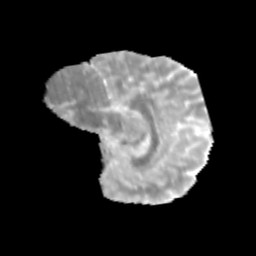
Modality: MD
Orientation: sagittal
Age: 9
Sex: male
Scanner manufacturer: siemens
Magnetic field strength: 3 T
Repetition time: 3.8 s
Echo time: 0.07 s